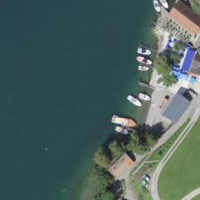
EUNIS habitat code: 14
Species observed at this site:
Oxalis corniculata
Fulica atra